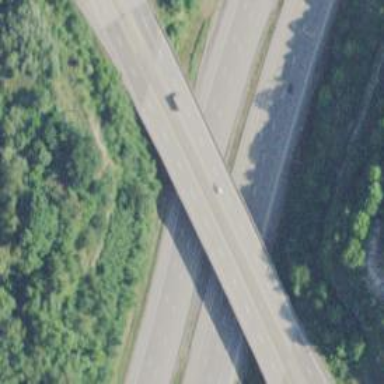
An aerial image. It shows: Covered tunnel on the motorway.